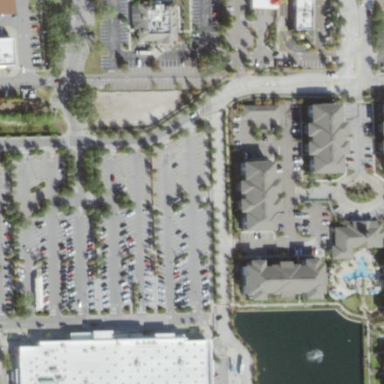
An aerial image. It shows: Retail area.